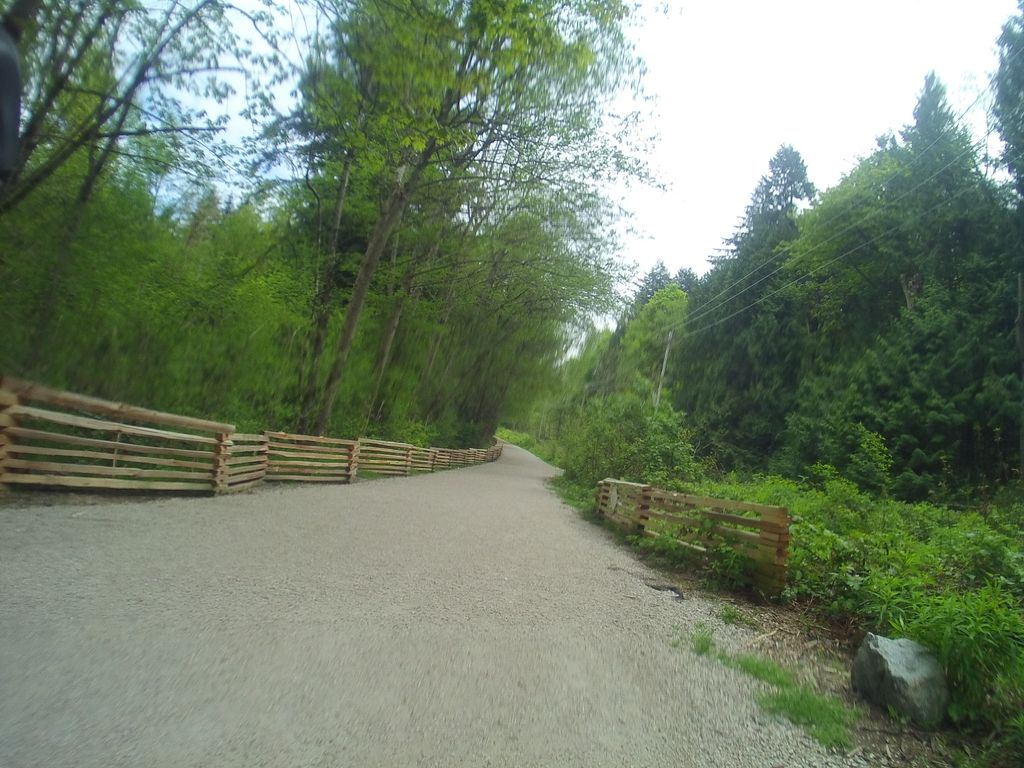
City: vancouver